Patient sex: F
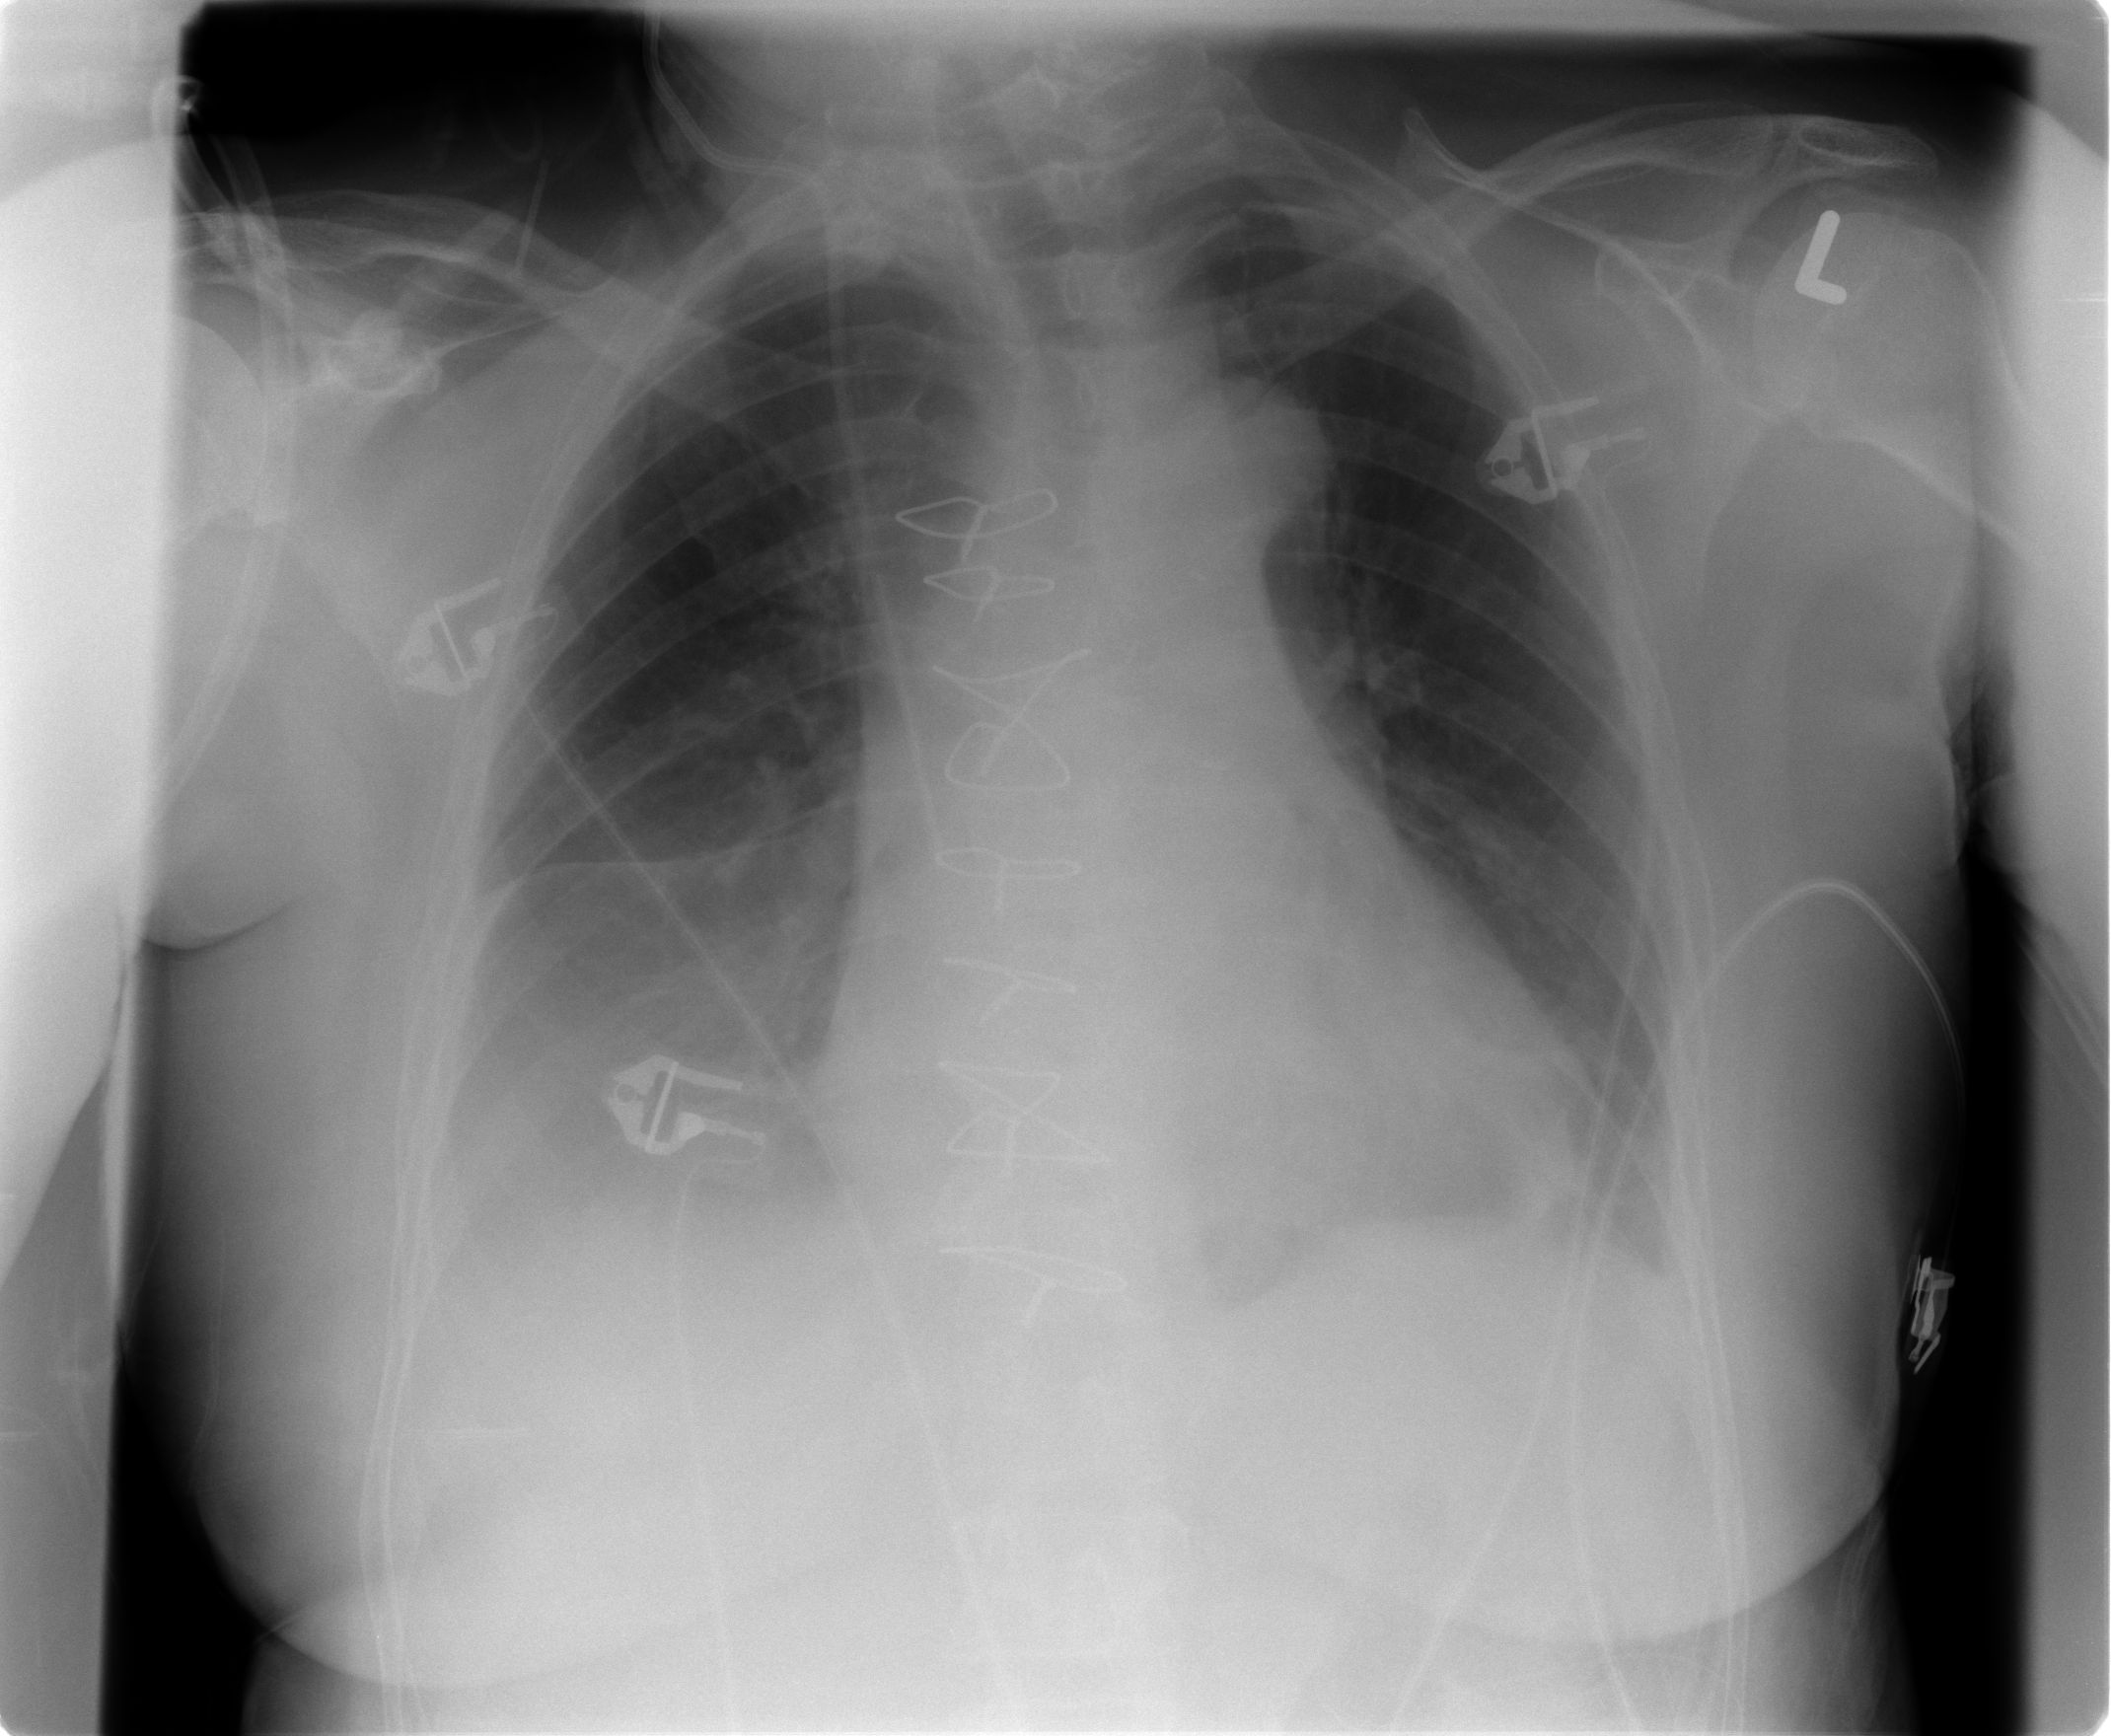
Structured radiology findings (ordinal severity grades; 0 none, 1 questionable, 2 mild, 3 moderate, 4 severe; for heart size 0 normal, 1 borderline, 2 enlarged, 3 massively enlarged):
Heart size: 0
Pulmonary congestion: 2
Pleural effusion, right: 2
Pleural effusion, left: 1
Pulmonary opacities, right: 0
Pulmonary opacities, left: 0
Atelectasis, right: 2
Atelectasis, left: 2